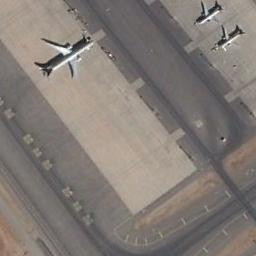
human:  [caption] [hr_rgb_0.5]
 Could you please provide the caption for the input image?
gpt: There are many planes of different sizes in a clearing .

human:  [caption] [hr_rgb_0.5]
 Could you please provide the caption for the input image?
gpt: Three planes are parked on the open space beside the runway .

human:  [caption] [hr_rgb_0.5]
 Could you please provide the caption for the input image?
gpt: Two small planes and a big plane parked on the airports and a runway between airports .

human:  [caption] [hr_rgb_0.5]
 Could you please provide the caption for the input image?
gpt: One large plane was parked on one open space, And two small planes were parked on the other open space .

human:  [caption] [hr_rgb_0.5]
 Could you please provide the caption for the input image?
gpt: Three planes are on the marked ground .